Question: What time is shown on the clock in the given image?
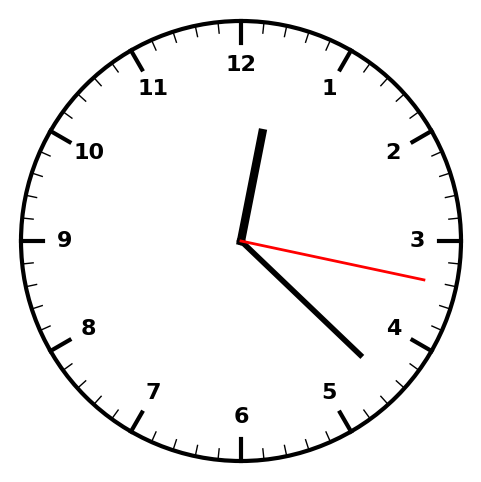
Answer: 12:22:17